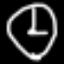
Label: clock